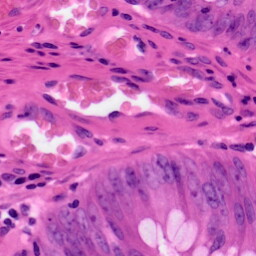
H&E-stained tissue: Colon